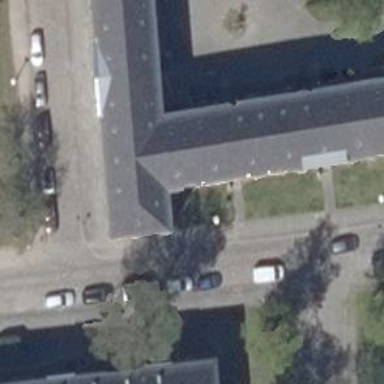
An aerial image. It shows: Residential road with sidewalks on both sides.